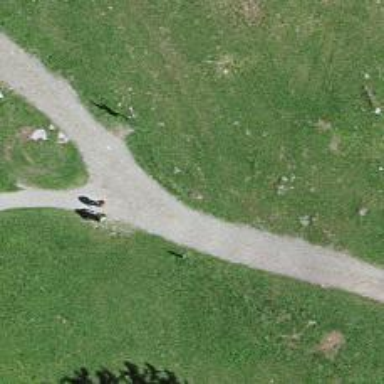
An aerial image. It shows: Hiking trail.